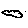
Label: cloud